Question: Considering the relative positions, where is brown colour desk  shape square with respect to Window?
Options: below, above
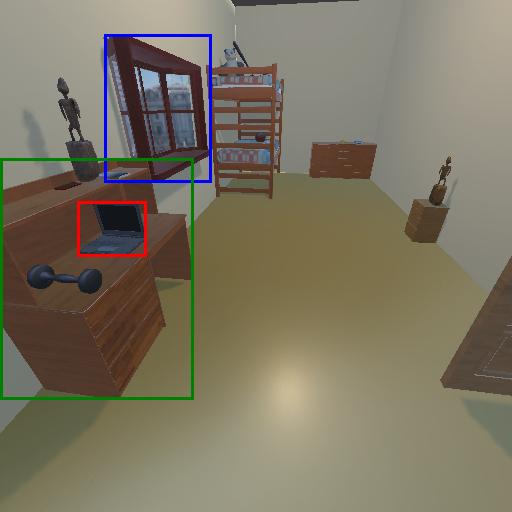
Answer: below